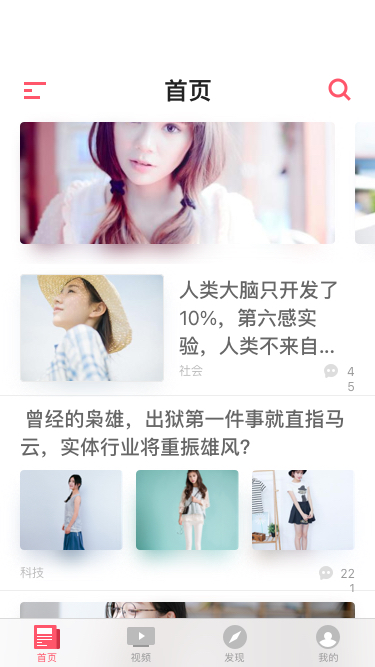
Text in this UI design:
首页
人类大脑只开发了10%，第六感实验，人类不来自...
社会
45
 曾经的枭雄，出狱第一件事就直指马云，实体行业将重振雄风？
221
科技